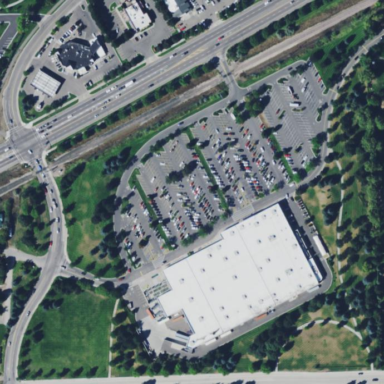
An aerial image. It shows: Retail area.